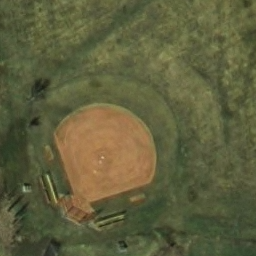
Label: baseballdiamond